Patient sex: M
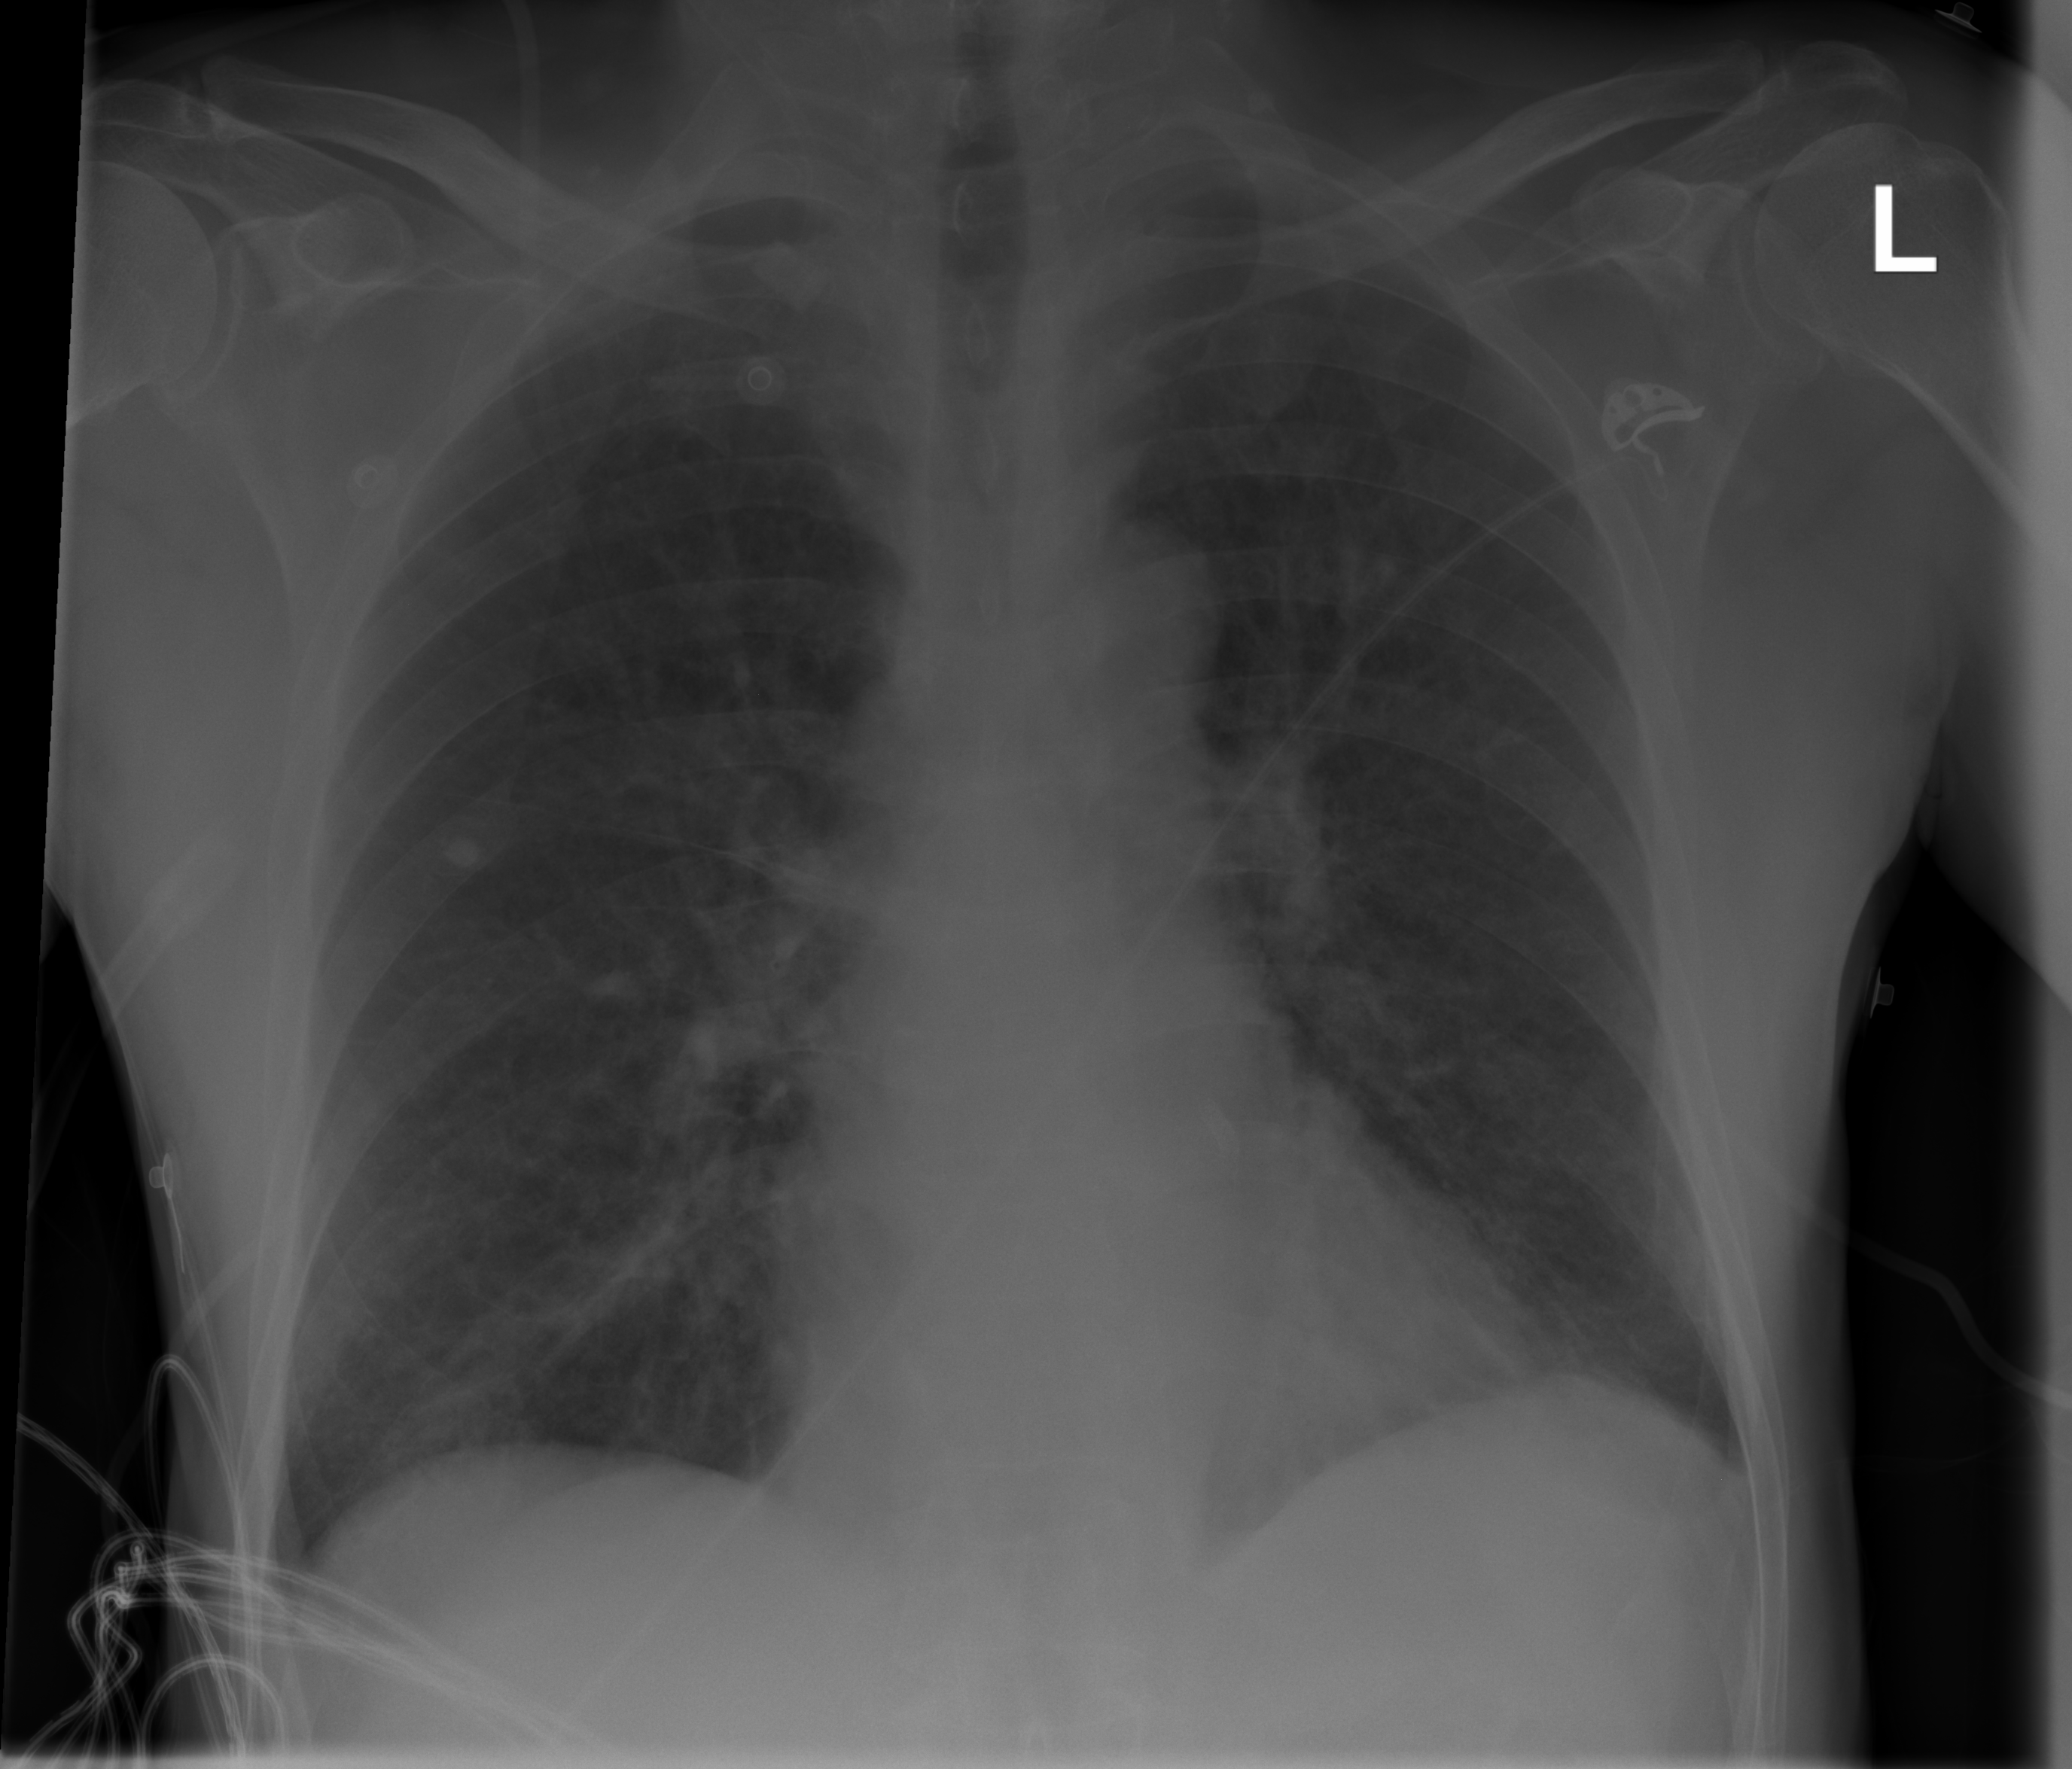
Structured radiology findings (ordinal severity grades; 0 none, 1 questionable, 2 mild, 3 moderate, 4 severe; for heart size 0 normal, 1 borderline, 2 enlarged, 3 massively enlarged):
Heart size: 0
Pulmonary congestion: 1
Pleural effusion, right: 0
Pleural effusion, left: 1
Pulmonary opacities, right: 0
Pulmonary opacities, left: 0
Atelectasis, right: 2
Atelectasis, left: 0